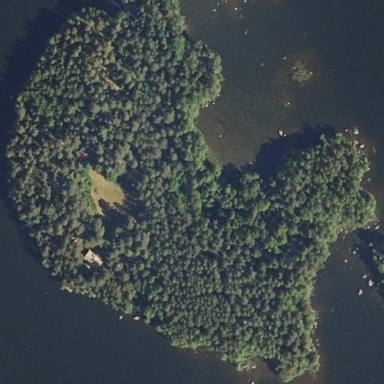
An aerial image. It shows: Islet covered with woodland.